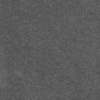
Label: dusty